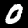
Digit: 0